Field crop: maize
Growth stage: 2
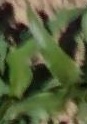
Species: maize